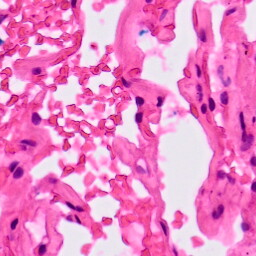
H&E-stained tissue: Lung